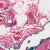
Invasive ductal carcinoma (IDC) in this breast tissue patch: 0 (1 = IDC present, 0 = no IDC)